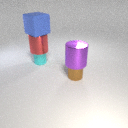
large blue rubber cube above large red metal cylinder